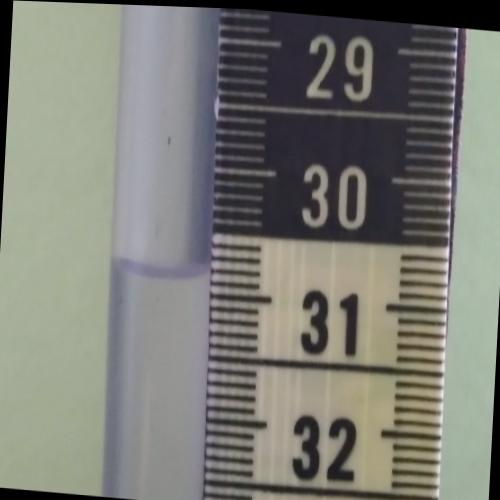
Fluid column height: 30.8 cm